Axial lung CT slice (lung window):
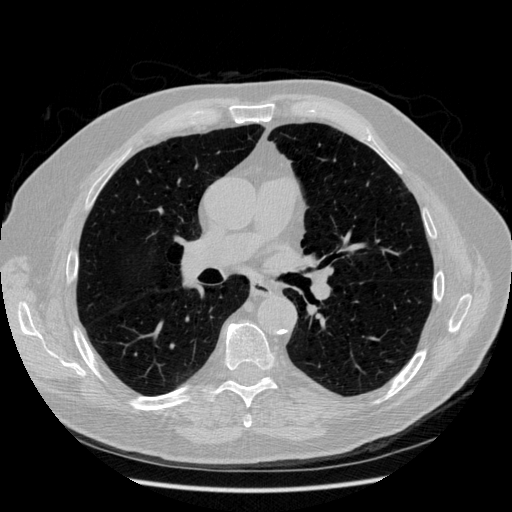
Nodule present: no